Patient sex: M
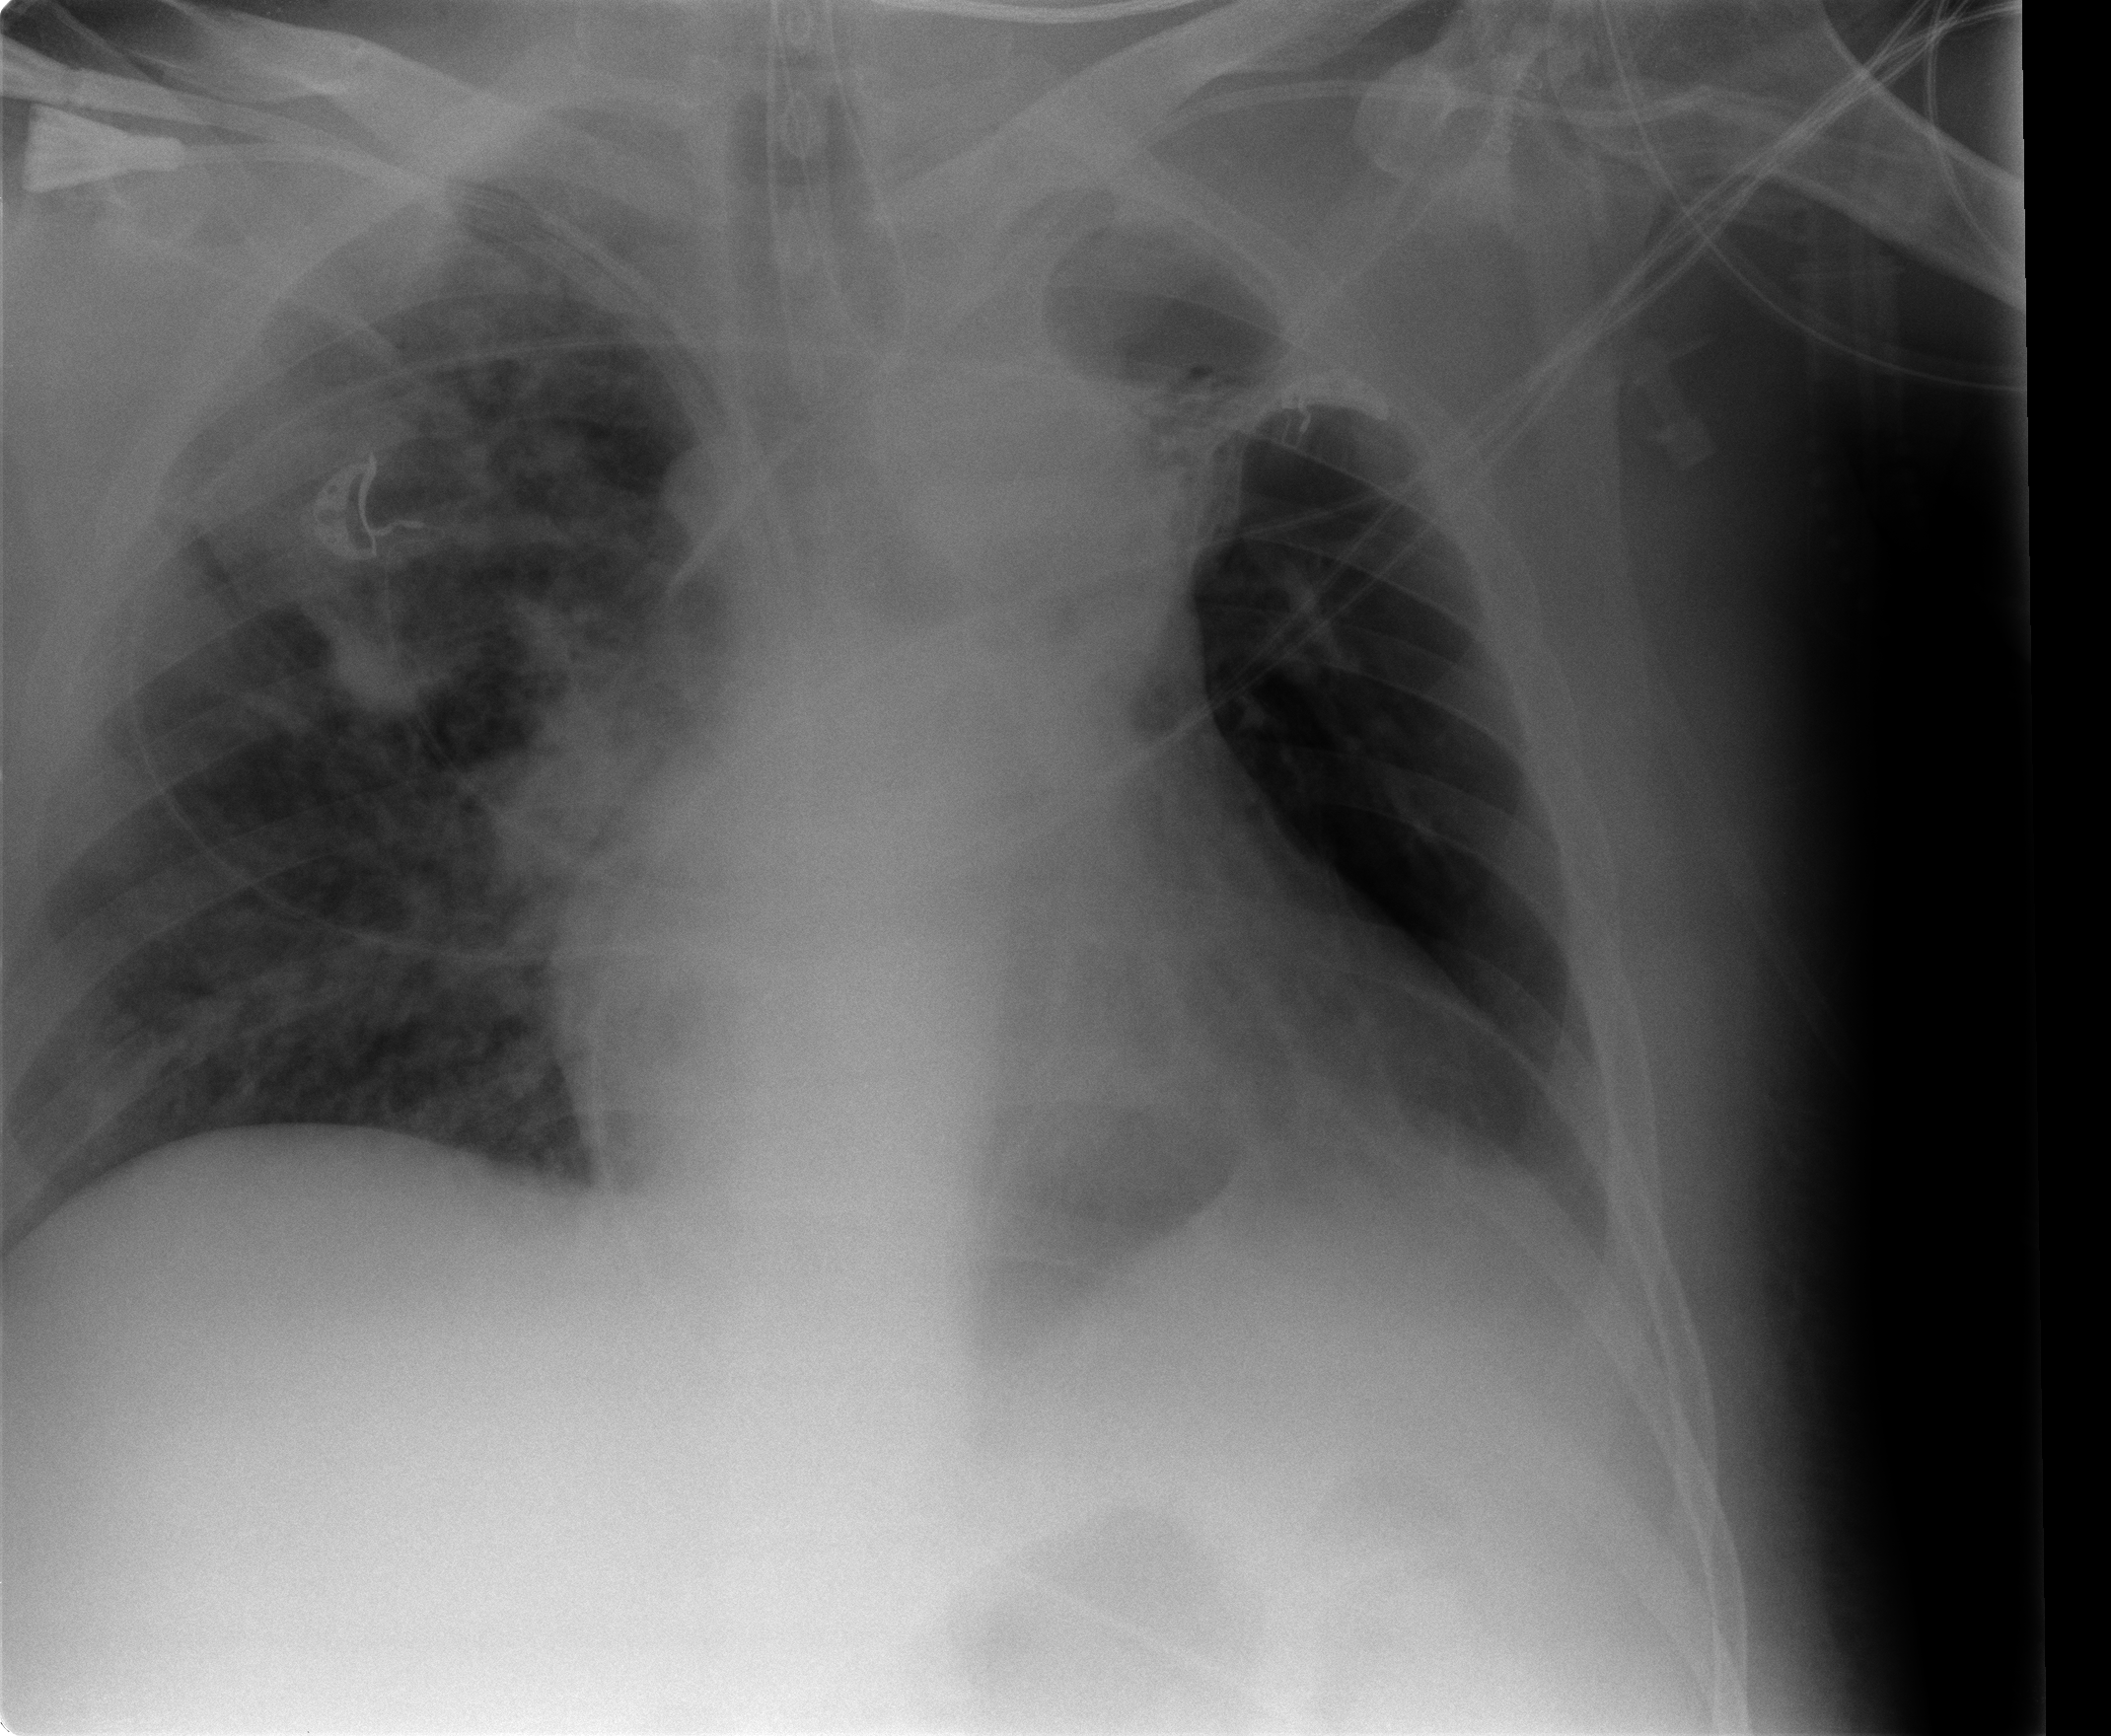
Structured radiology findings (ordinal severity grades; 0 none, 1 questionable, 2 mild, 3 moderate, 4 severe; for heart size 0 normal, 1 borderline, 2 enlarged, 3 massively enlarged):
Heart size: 2
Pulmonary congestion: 2
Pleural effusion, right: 1
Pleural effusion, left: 2
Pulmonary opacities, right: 3
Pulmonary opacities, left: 0
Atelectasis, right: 2
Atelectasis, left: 3